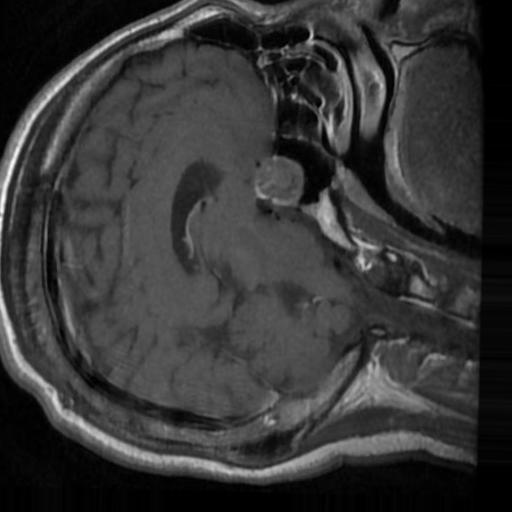
Label: brain_tumor